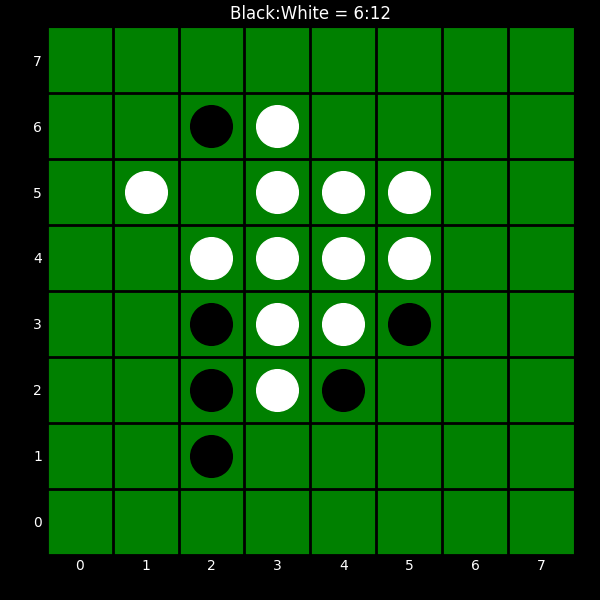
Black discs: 6
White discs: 12